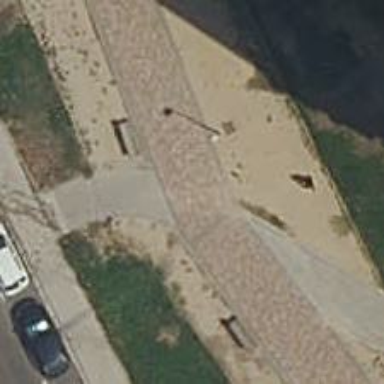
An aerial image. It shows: Kerb serving as barrier.